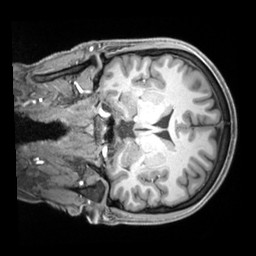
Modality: T1w
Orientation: coronal
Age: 23
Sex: male
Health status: ill
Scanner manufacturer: siemens
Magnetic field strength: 3 T
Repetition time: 2.2 s
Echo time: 0.00218 s